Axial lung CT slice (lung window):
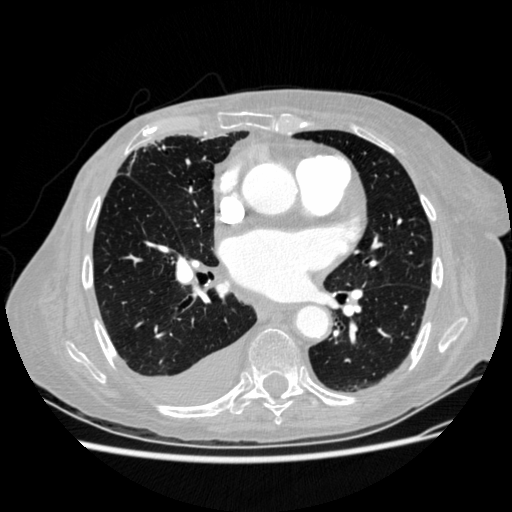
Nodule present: no